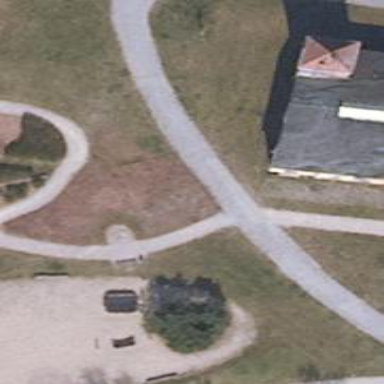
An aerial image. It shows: Footway.